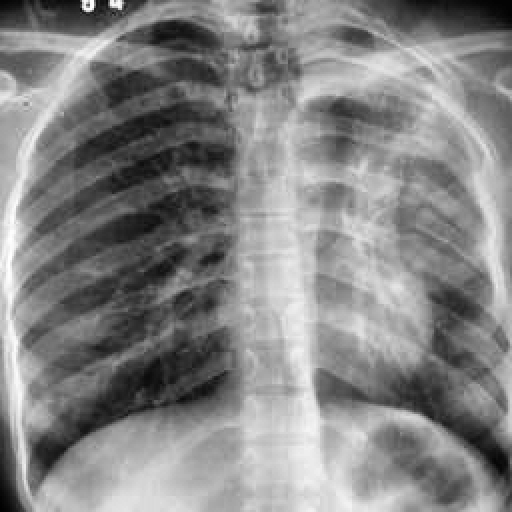
Finding: TUBERCULOSIS